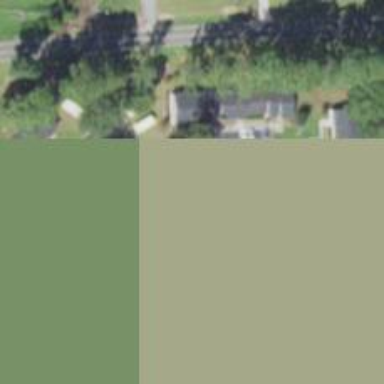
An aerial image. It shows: Residential road.